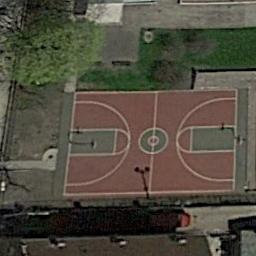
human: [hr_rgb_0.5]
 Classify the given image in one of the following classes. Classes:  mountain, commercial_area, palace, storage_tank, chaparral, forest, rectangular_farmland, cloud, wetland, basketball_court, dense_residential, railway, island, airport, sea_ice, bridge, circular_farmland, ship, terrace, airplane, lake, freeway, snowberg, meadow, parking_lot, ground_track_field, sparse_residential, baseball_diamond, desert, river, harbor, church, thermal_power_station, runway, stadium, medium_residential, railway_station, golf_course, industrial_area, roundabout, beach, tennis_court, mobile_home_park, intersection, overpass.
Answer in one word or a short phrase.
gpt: basketball_court